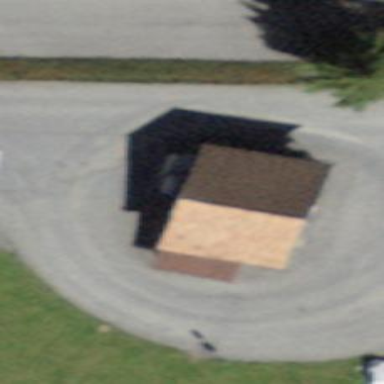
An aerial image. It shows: Barn.